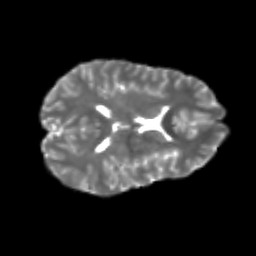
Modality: T2w
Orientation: axial
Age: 22
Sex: female
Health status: healthy
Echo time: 0.074 s